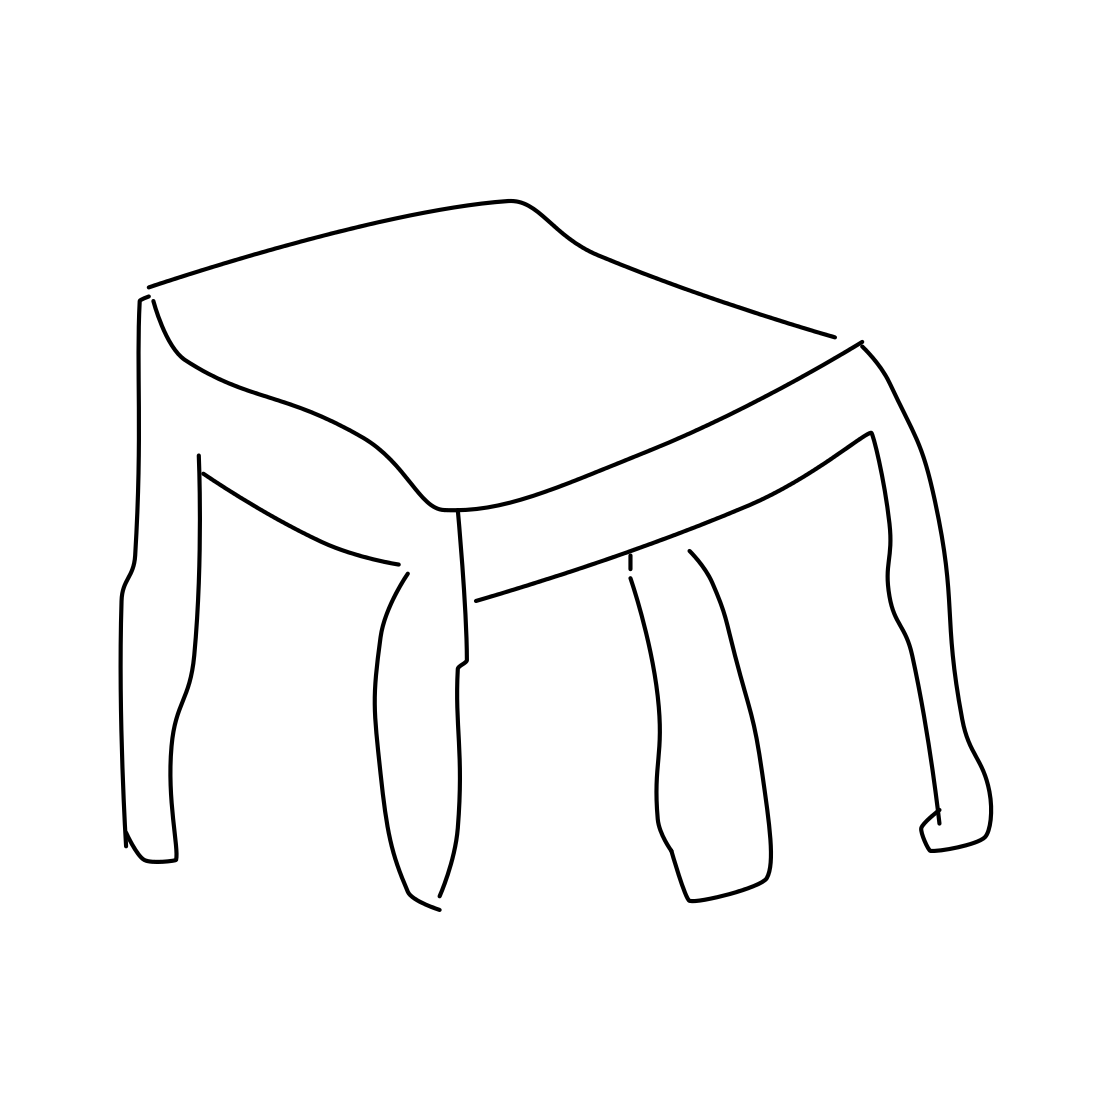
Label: table